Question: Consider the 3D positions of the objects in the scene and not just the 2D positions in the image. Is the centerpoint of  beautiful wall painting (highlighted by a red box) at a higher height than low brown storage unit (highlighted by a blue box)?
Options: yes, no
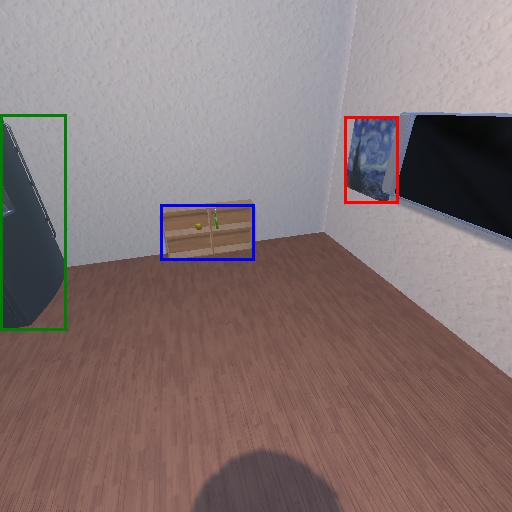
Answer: yes